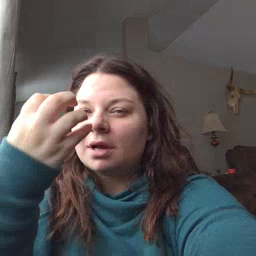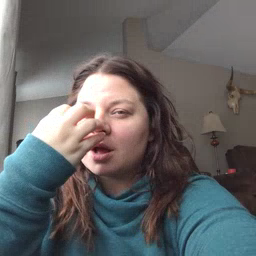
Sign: clown